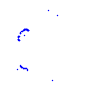
Particle: kaon